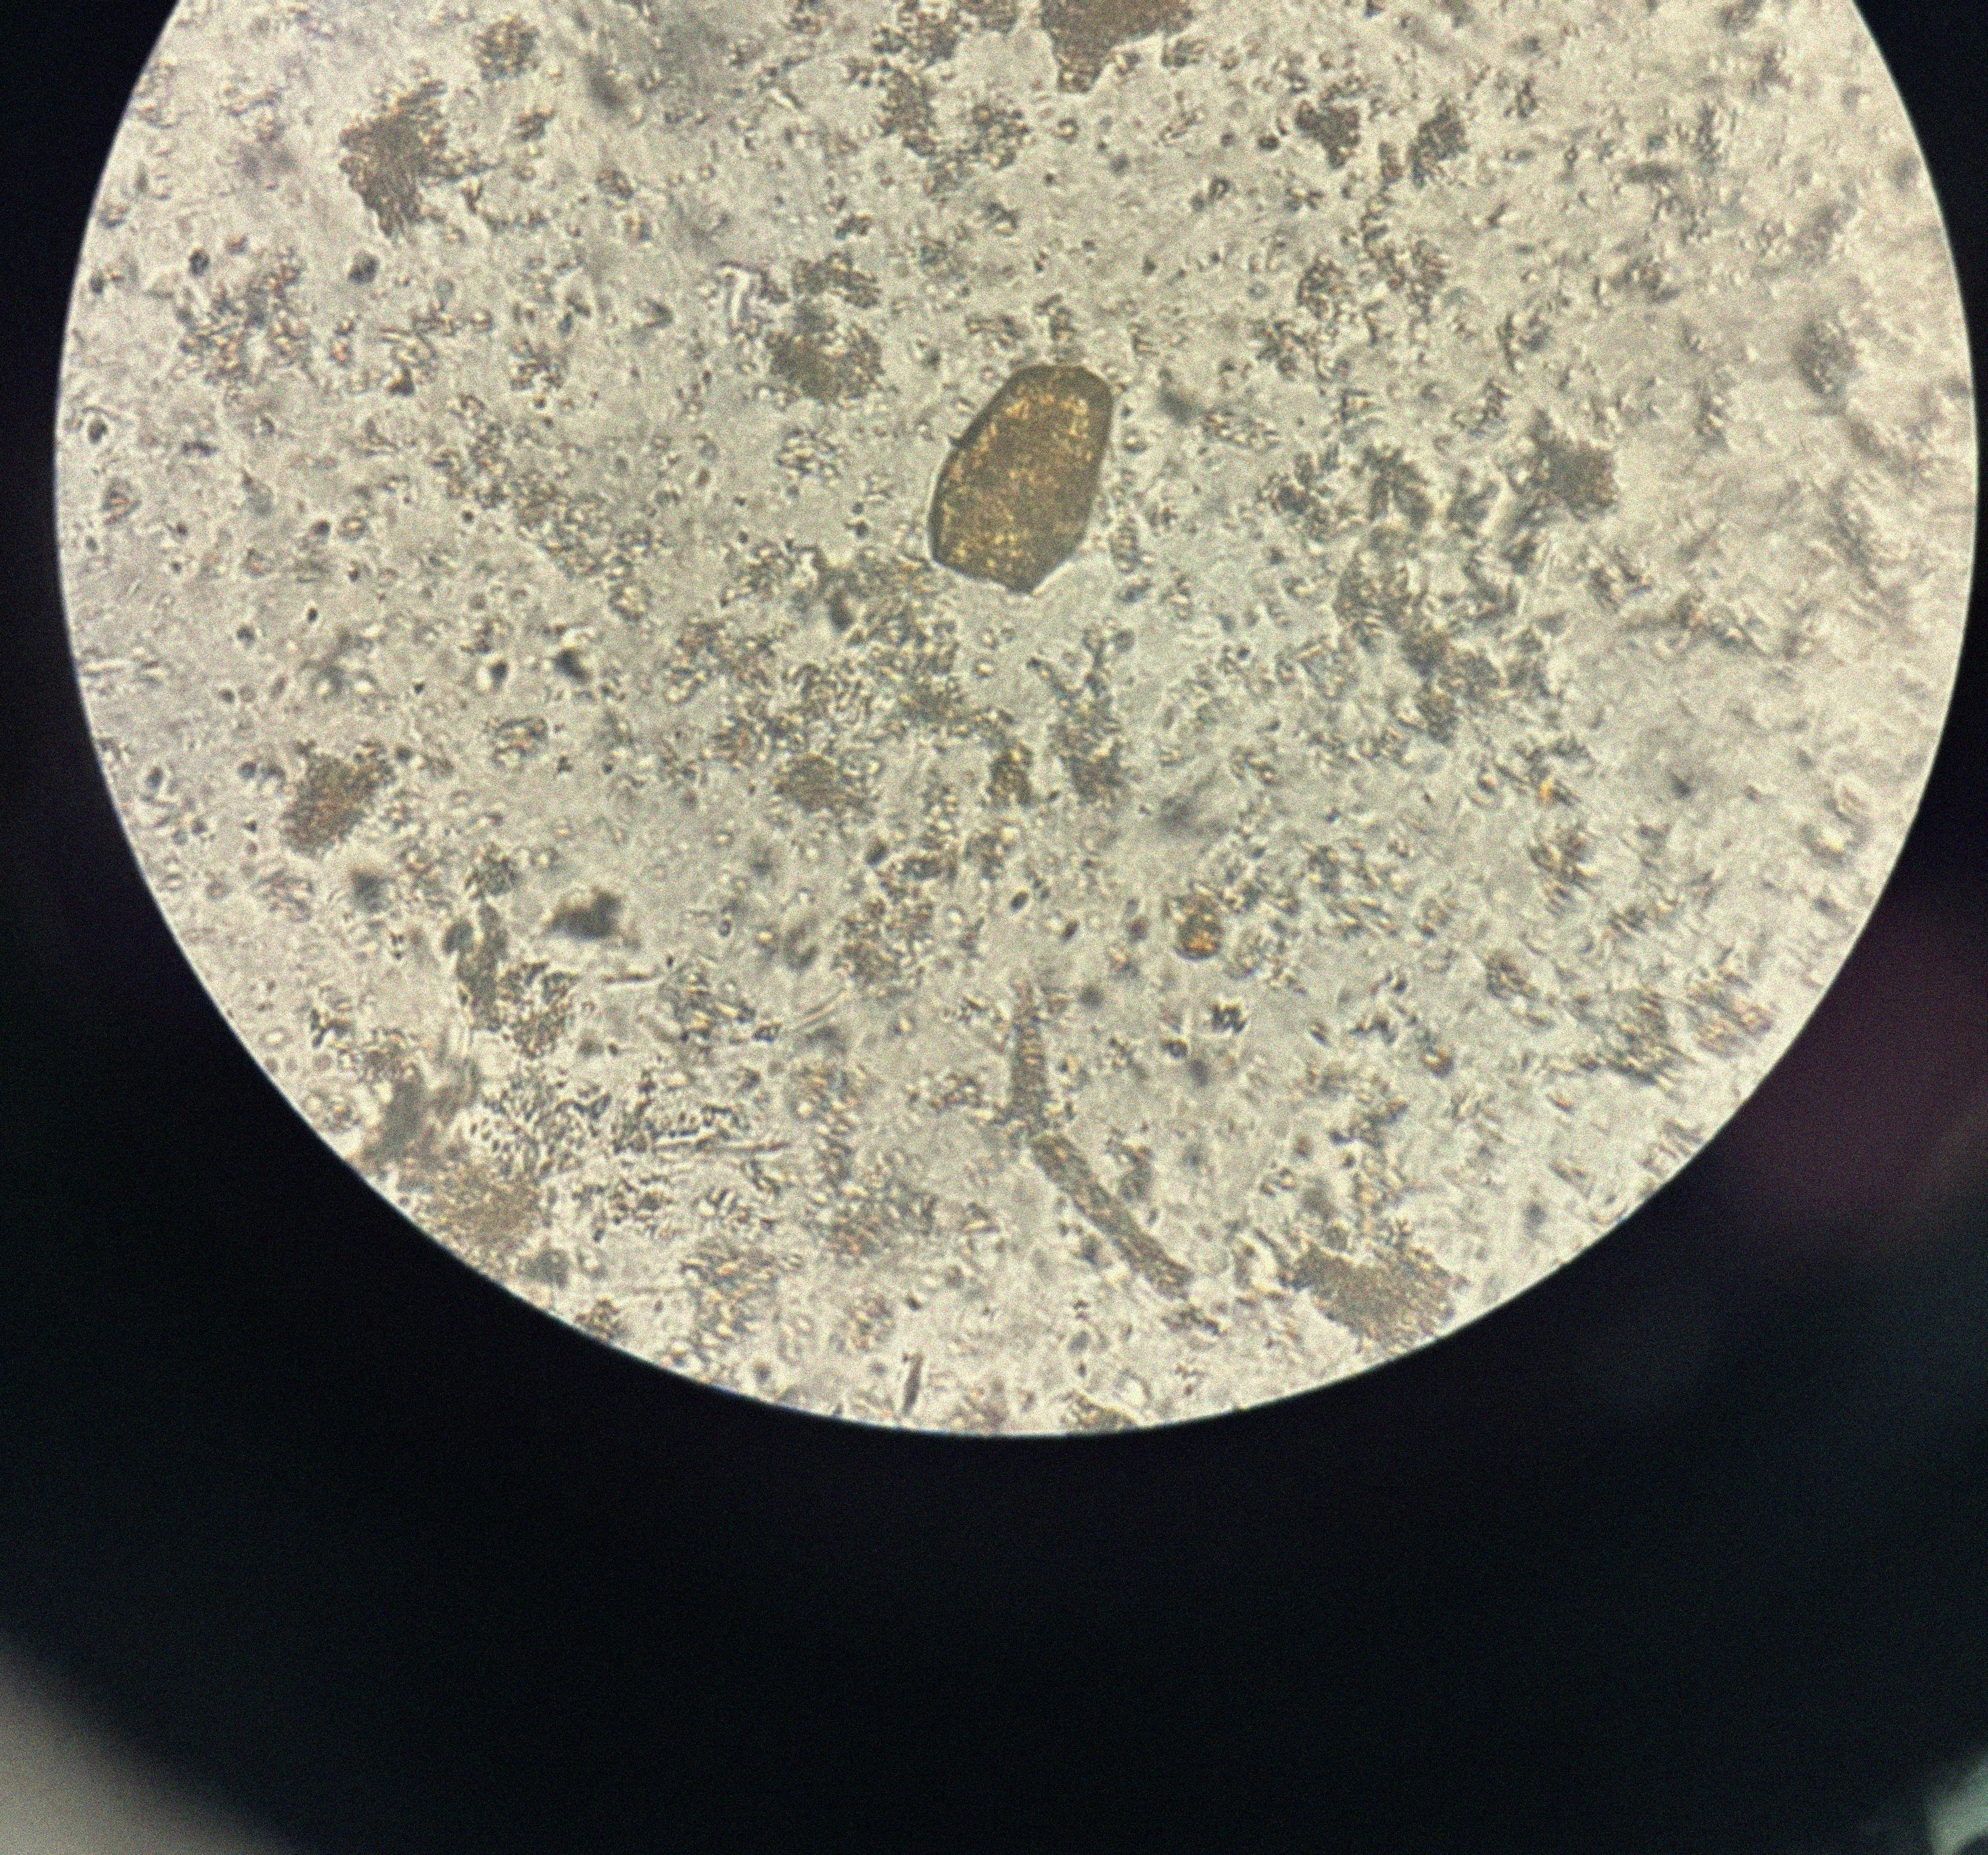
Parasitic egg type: Paragonimus spp